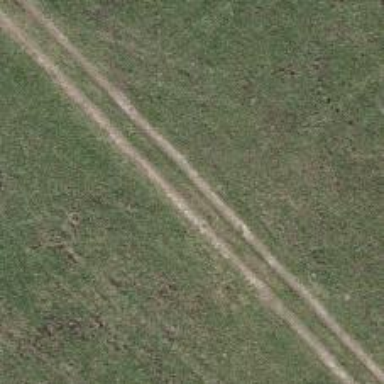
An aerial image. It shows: Track road with grade3 tracktype.